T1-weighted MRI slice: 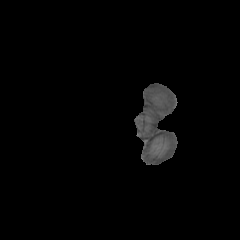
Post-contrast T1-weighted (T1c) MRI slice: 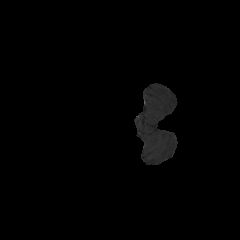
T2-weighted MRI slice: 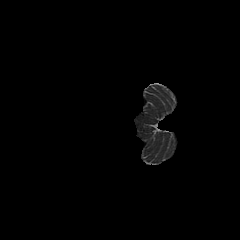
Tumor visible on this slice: no